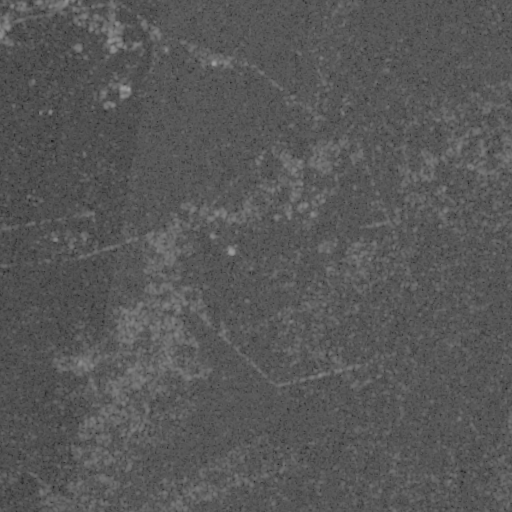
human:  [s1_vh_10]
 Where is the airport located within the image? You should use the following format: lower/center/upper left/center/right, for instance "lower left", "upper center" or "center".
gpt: The airport is located in the upper left of the image.
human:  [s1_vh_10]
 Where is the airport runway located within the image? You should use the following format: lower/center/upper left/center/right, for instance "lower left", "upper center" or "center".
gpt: The airport runway is located in the upper left of the image.
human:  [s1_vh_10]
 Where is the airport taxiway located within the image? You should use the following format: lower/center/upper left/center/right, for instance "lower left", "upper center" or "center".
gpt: The airport taxiway is located in the upper left of the image.
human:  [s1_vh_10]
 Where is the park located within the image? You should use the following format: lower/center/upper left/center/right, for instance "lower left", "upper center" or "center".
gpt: There is no park in the image.

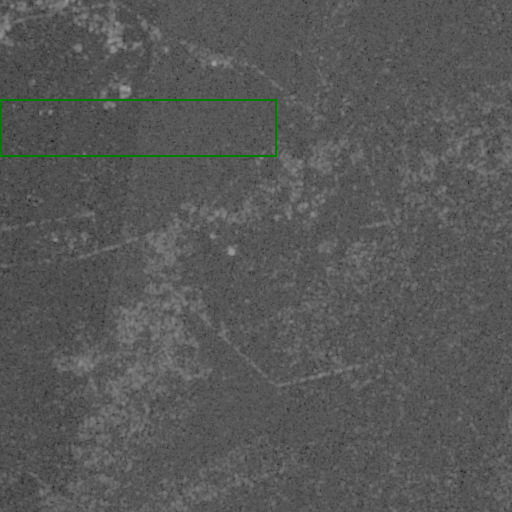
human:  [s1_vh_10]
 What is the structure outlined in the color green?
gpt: The structure outlined in green is an airport.
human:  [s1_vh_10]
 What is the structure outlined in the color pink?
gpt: There is no pink outline.